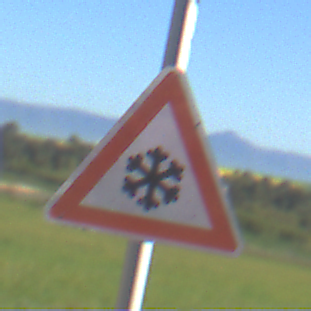
Verkehrszeichen: SchneeOderEisglaette
Umgebung: Outdoor, RoadRail
Tageszeit: MorningAfternoon
Wetter: Clear
Licht: Natural
Jahreszeit: NotSpecified
Kontrast: HighContrast